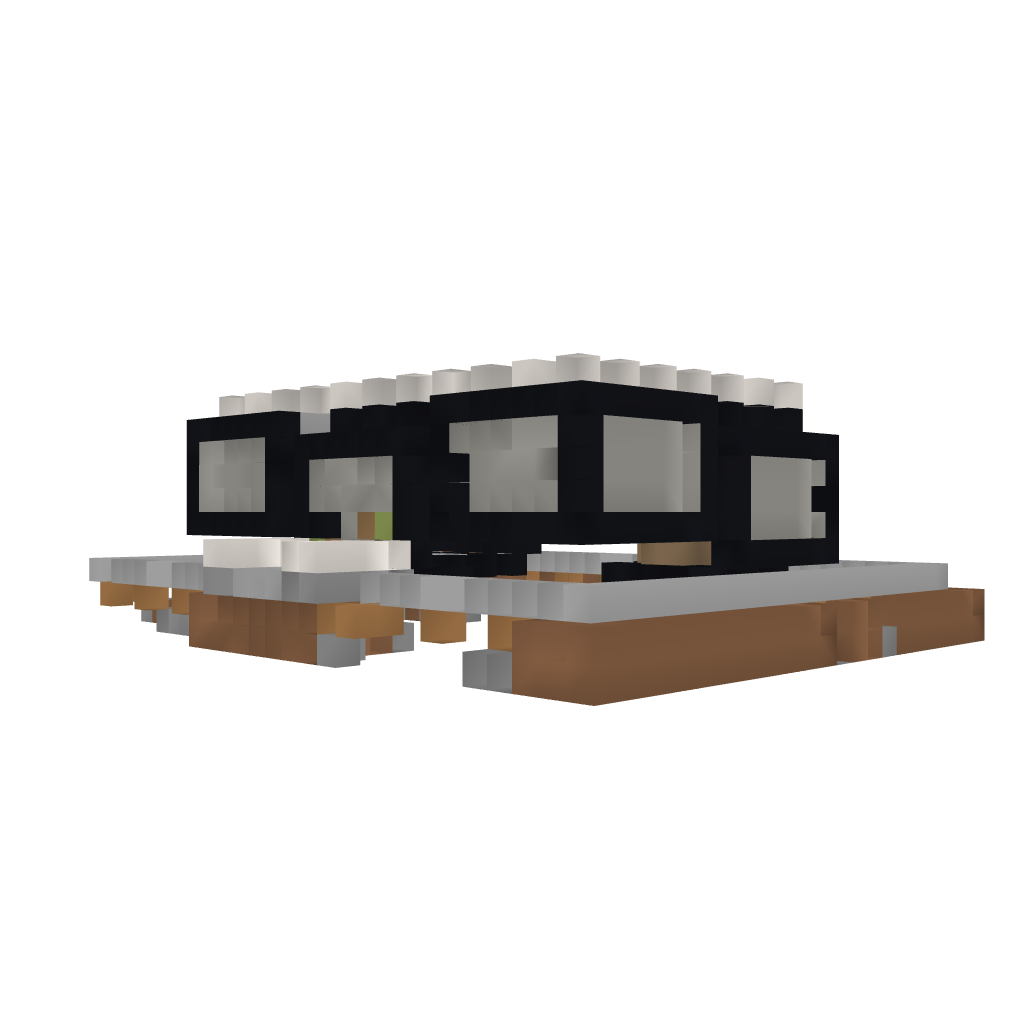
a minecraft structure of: Modern House #1